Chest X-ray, PA view. Patient: 61 years old, sex F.
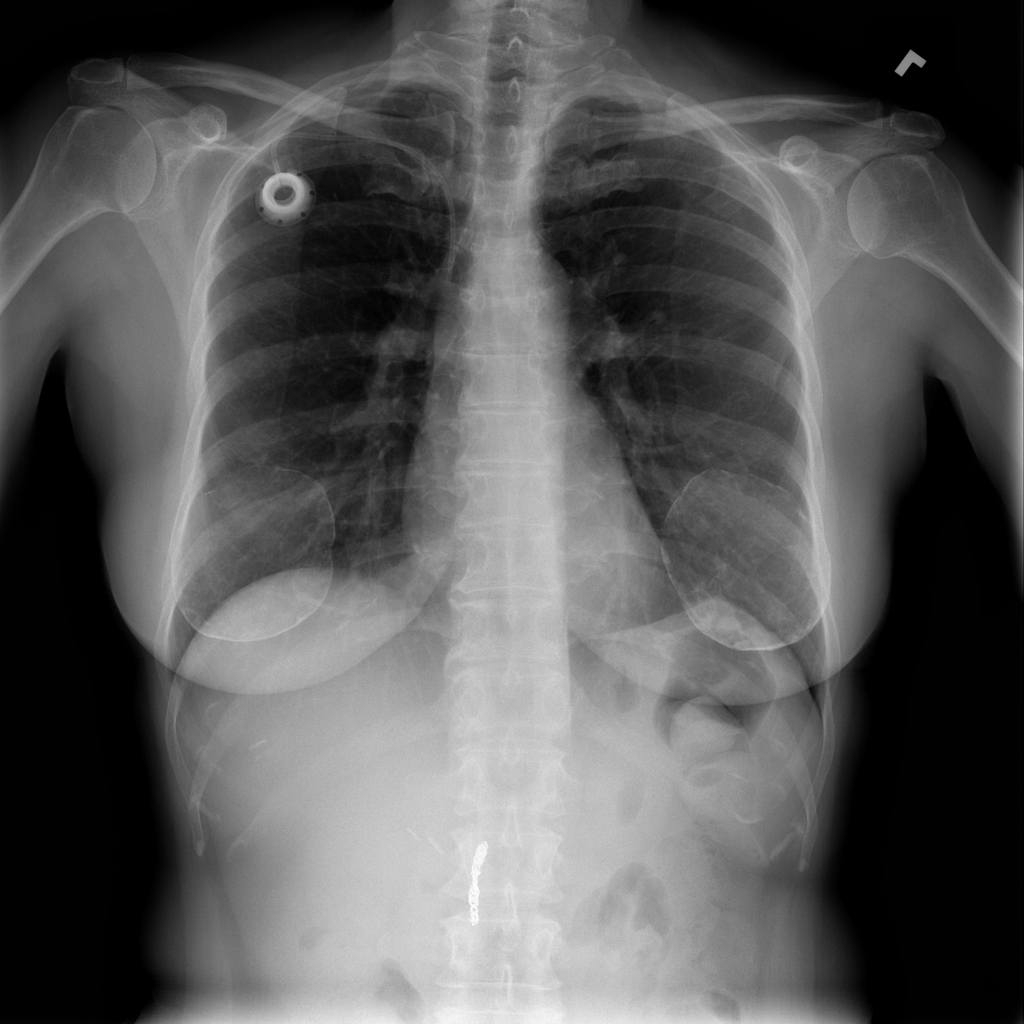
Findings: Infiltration